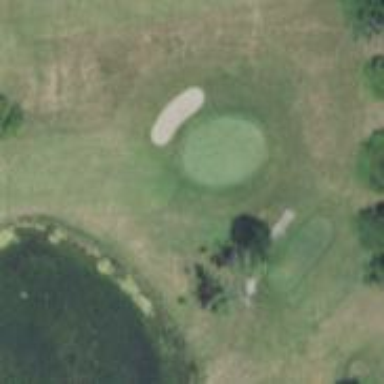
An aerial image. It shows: View of golf hole.